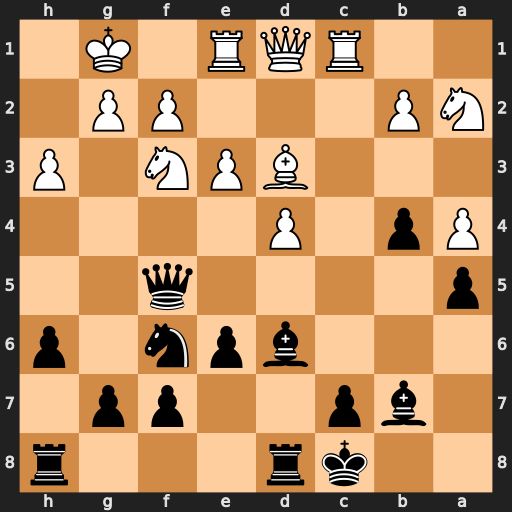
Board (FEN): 2kr3r/1bp2pp1/3bpn1p/p4q2/Pp1P4/3BPN1P/NP3PP1/2RQR1K1
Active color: b
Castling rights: -
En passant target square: -
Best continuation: Bxf3 Ba6+ Bb7